Aerial crown-view tile of a tropical tree (Barro Colorado Island, Panama), acquired 20250915:
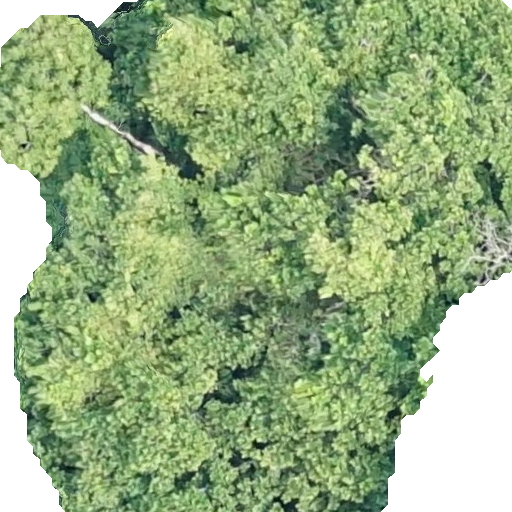
Species: Anacardium excelsum
GBIF accepted scientific name: Anacardium excelsum
Crown area: 377.874 m²